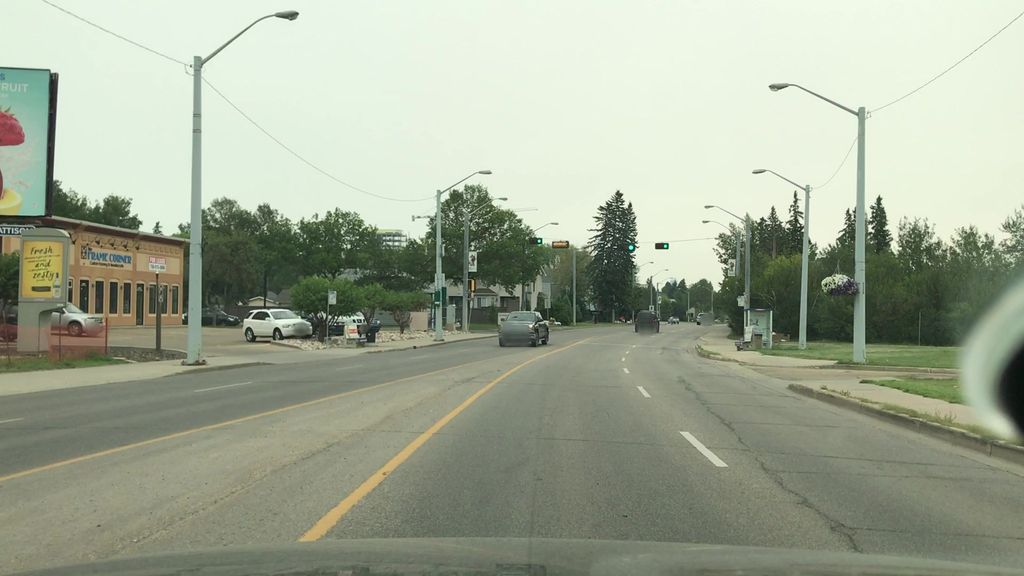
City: edmonton